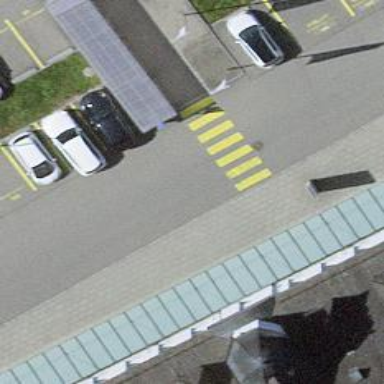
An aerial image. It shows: Marked road crossing.